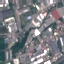
Land use / land cover class: Industrial